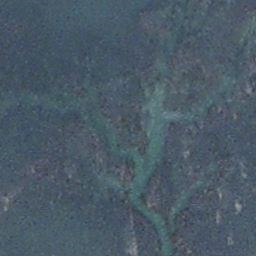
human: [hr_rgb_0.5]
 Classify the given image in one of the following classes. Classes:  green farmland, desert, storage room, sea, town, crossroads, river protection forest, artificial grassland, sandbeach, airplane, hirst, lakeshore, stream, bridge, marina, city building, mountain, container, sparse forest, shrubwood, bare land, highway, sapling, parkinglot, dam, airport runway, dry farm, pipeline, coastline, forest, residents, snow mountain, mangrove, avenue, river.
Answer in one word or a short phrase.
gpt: stream